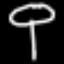
Label: mushroom